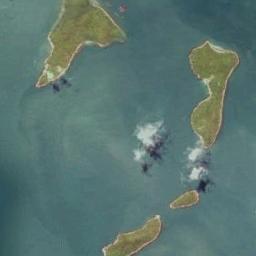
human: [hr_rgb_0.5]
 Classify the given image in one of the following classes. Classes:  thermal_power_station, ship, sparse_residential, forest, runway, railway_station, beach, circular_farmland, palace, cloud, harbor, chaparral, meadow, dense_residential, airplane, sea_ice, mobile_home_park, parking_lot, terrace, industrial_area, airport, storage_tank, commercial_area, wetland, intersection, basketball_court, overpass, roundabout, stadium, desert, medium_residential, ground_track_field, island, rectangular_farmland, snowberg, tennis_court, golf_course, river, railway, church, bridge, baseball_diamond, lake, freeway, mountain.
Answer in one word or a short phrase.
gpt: island